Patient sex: M
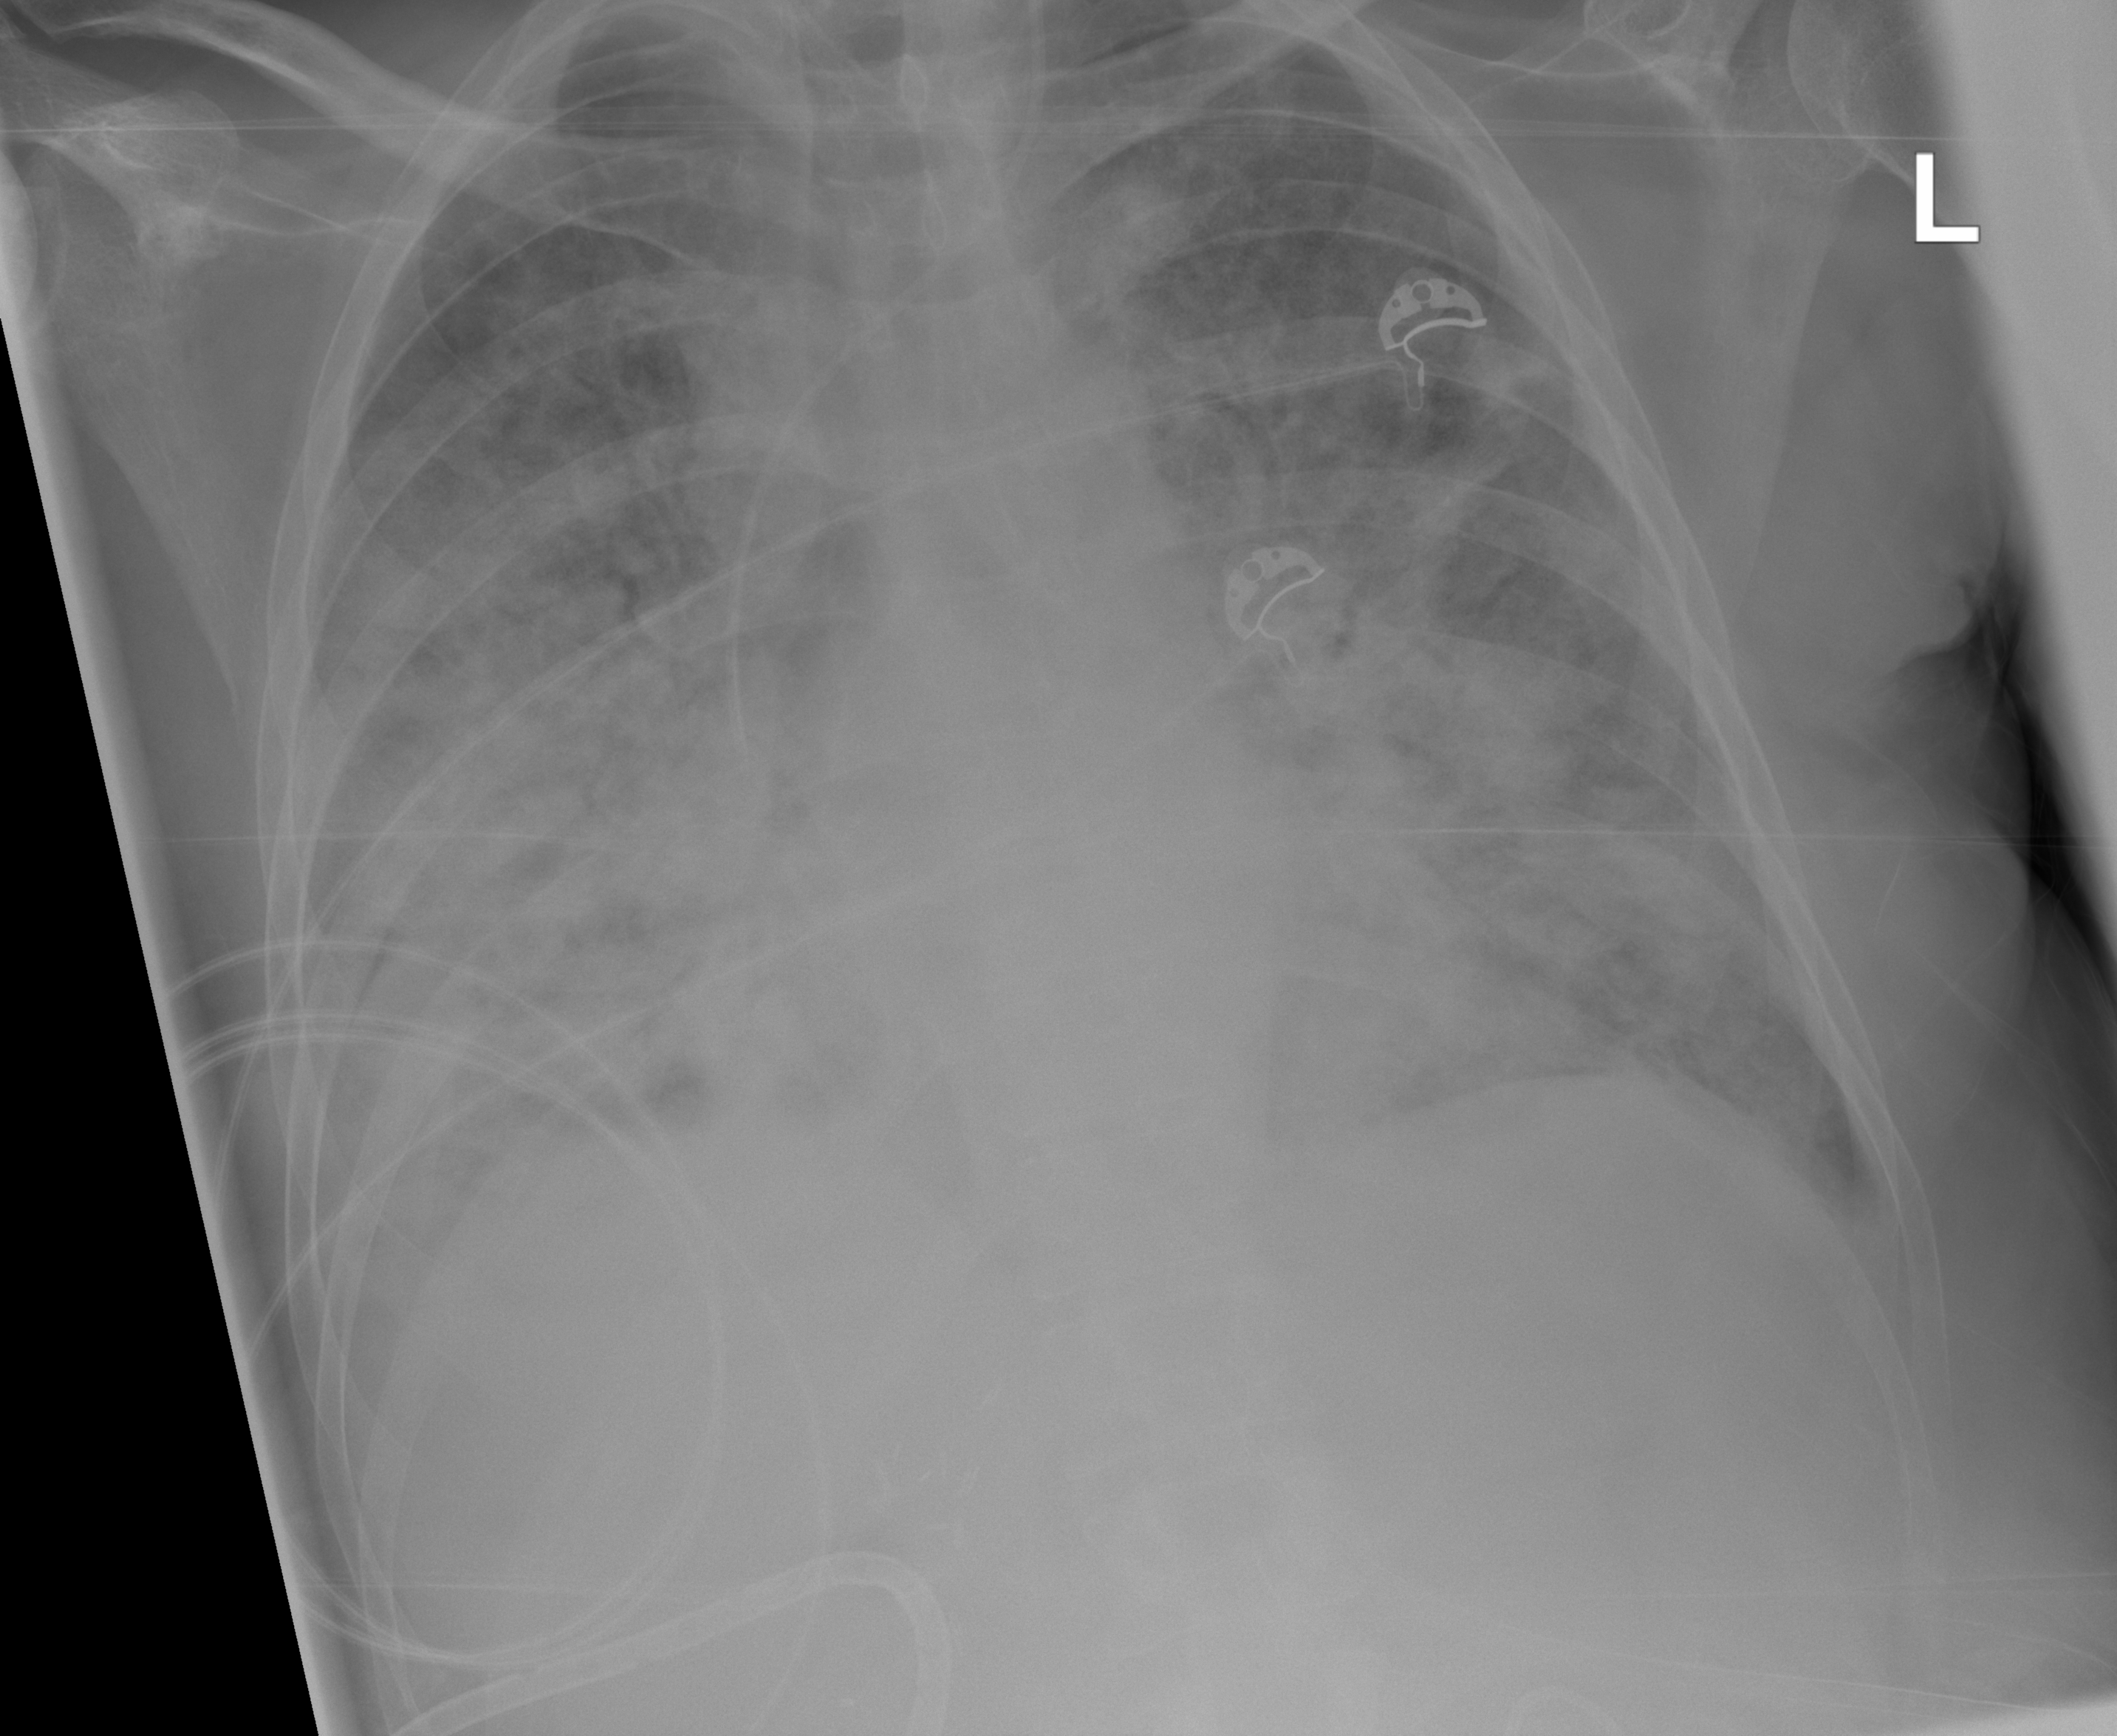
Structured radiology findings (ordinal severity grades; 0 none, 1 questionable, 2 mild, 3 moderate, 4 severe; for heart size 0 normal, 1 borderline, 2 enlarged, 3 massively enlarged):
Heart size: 0
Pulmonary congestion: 3
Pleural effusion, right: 2
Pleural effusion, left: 0
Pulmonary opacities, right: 4
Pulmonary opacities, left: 4
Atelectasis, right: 3
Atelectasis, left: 2